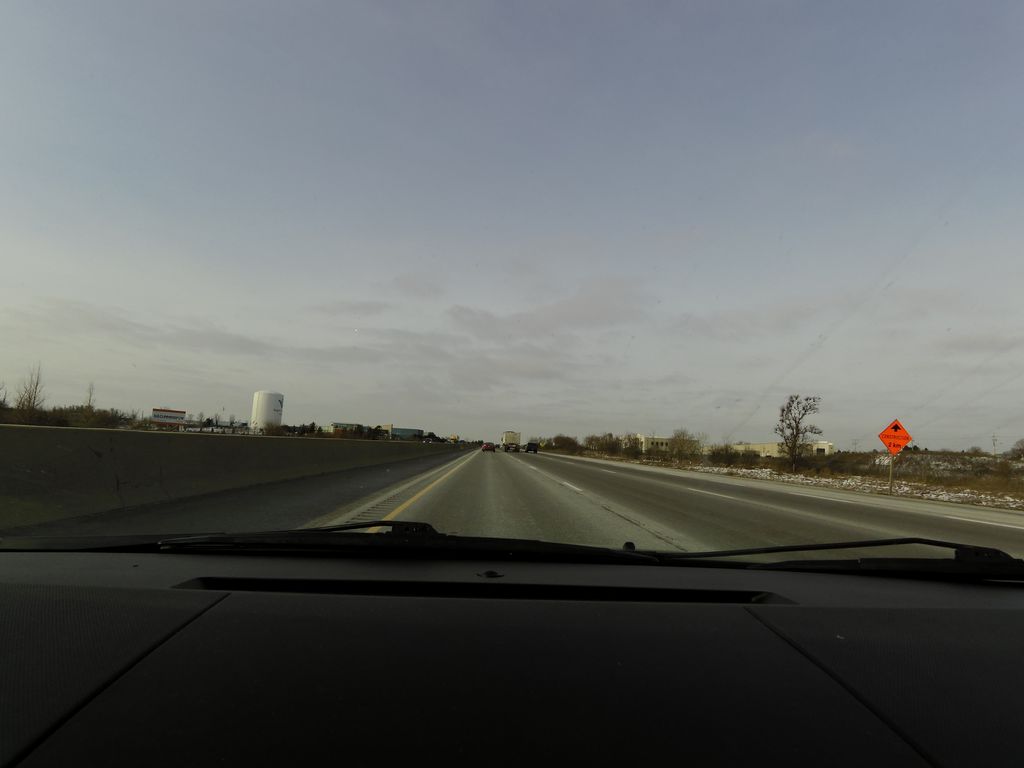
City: kitchener-waterloo